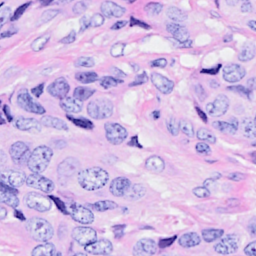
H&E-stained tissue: Breast